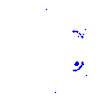
Particle: proton